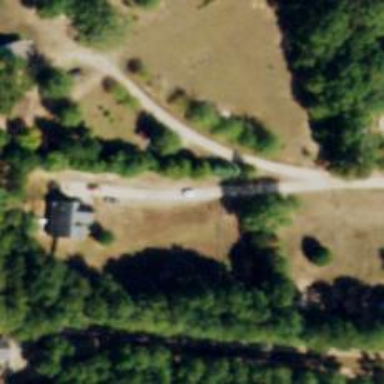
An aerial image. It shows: Driveway.